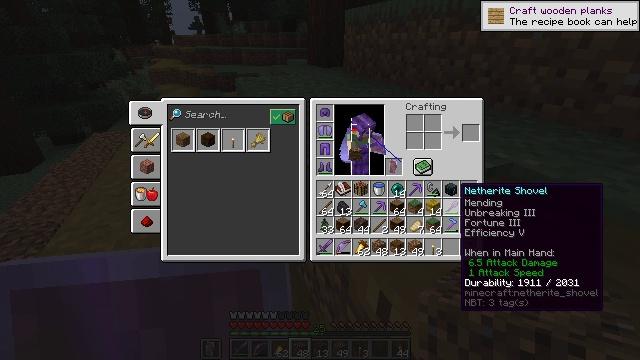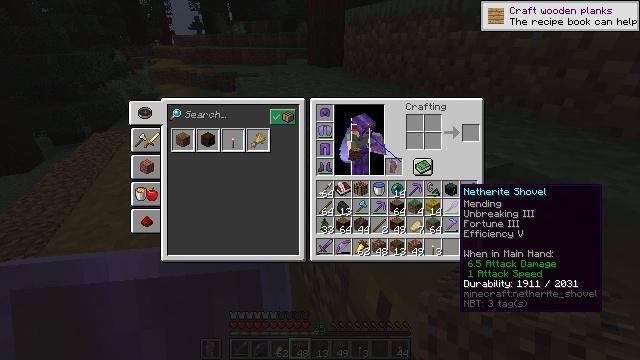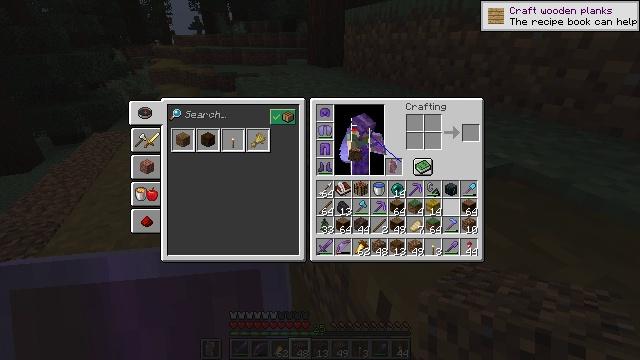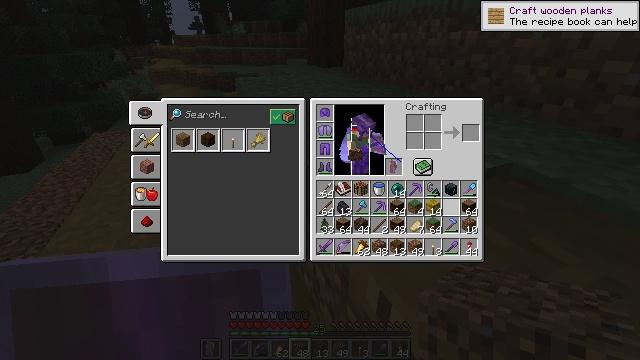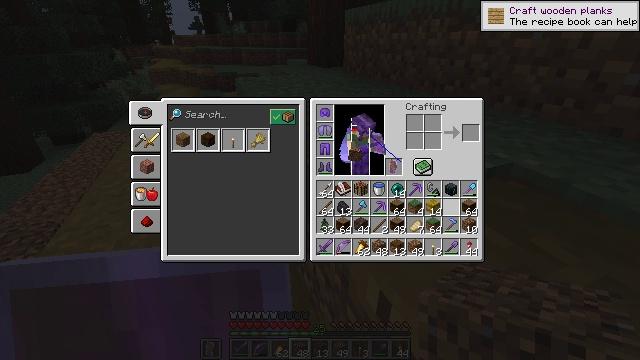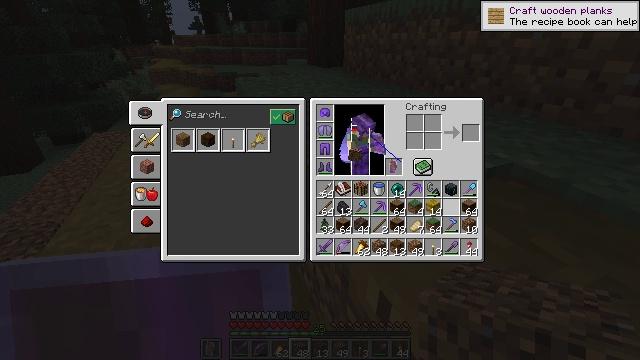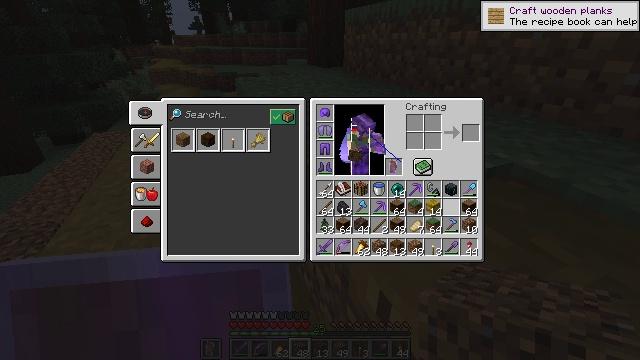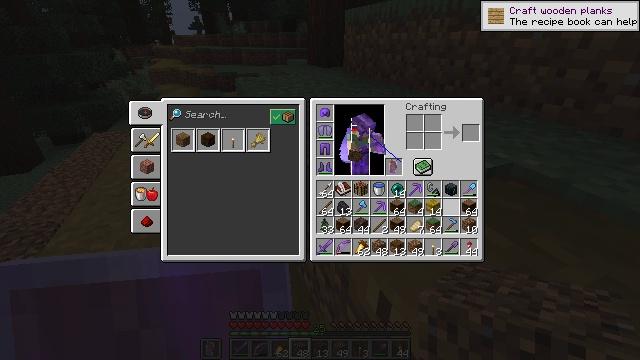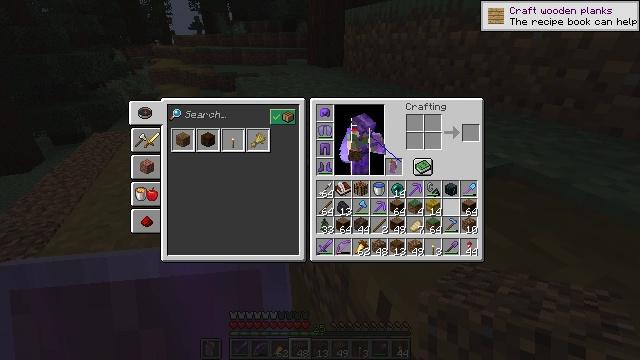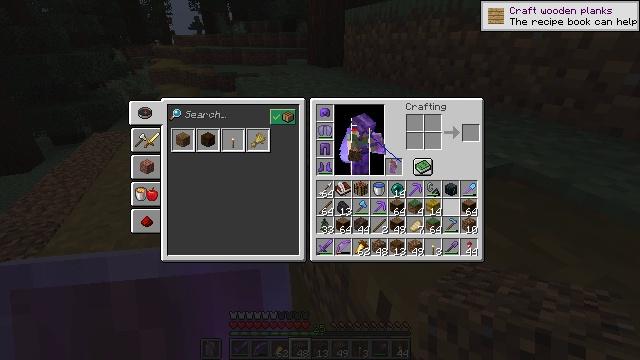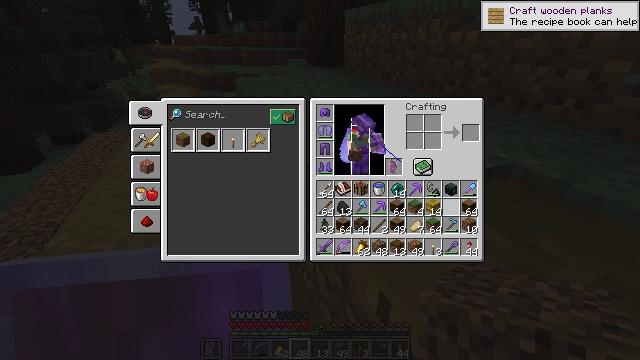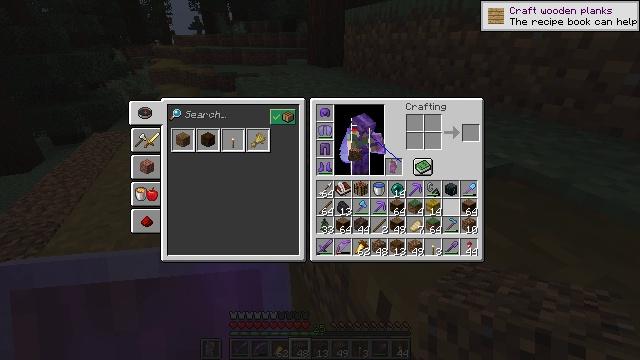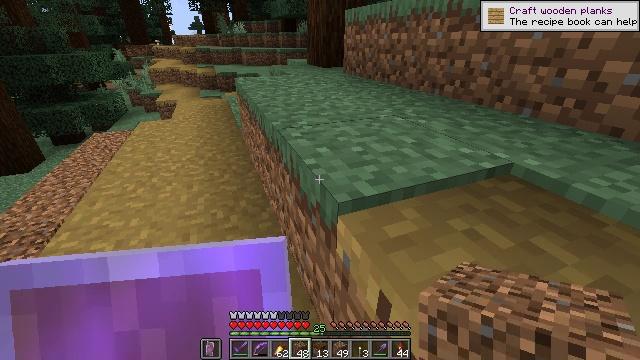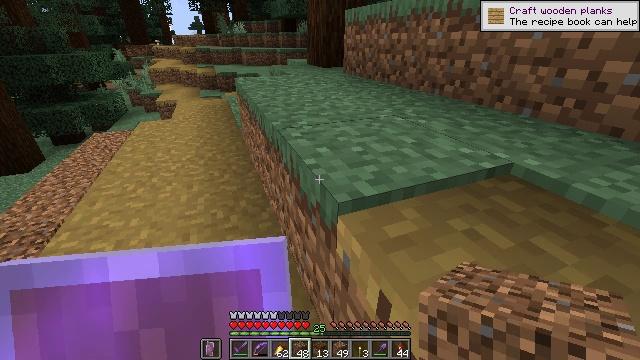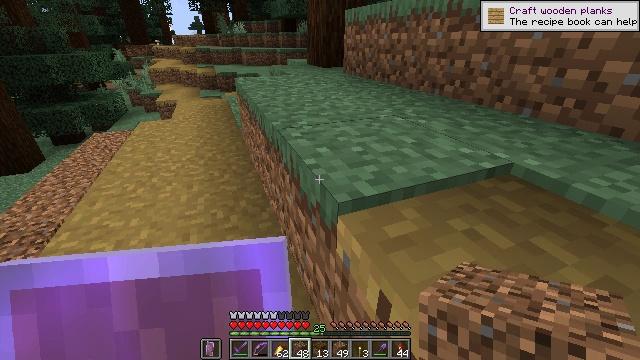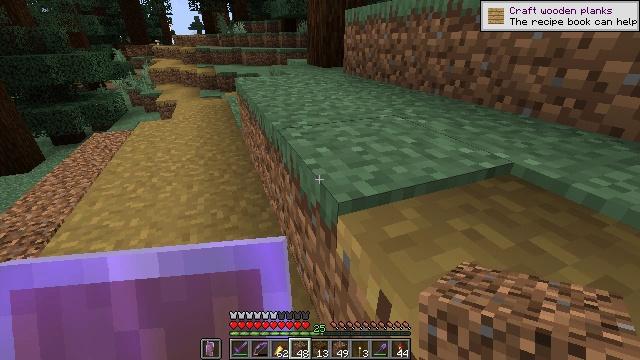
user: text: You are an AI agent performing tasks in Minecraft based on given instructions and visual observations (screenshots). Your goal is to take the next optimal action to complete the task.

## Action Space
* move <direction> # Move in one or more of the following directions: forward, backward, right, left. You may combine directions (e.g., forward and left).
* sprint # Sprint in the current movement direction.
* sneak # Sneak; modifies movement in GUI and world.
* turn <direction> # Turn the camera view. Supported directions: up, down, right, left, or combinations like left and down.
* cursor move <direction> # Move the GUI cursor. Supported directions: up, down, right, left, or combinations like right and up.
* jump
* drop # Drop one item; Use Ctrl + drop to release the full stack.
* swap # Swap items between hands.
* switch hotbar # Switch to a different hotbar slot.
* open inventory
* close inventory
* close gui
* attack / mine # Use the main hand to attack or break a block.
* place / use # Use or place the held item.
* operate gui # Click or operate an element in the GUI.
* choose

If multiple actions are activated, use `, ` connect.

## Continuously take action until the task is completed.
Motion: motion action
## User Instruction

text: Harvest grass block to clear the area.
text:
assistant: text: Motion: sneak
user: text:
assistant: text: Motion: sneak, operate gui
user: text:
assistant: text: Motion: sneak, operate gui
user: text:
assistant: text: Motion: sneak, operate gui
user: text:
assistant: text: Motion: sneak
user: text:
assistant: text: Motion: sneak
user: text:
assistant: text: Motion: no_op
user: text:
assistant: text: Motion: no_op
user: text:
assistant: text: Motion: no_op
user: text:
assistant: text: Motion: no_op
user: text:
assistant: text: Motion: no_op
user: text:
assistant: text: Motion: no_op
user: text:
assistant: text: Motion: no_op
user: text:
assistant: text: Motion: no_op
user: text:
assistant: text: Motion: no_op
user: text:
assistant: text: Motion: no_op
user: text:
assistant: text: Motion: move right
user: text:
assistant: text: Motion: move right
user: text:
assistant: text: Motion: move back and move right
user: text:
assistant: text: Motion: move back
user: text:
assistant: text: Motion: move back
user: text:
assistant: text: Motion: move back
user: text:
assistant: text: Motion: move back and move right
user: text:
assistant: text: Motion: move back and move right, turn left and up
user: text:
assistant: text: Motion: move back and move right, turn left and up
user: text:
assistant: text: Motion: move back and move right, turn left and up
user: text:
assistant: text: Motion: move right, turn left and up
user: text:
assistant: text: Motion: no_op
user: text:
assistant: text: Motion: no_op
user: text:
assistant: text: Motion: no_op